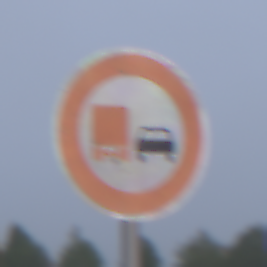
Verkehrszeichen: UeberholverbotKraftfahrzeuge
Umgebung: Outdoor, Nature
Tageszeit: SunriseSunset
Wetter: Overcast
Licht: Natural
Jahreszeit: NotSpecified
Kontrast: LowContrast